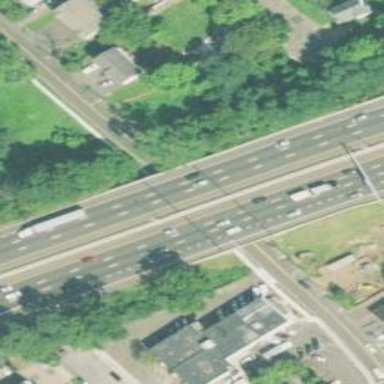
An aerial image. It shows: Motorway junction.